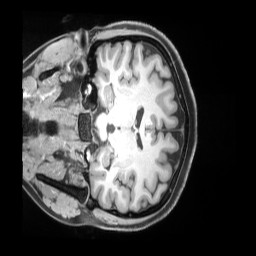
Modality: T1w
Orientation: coronal
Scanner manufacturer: siemens
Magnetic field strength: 3 T
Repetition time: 2.53 s
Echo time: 0.00169 s